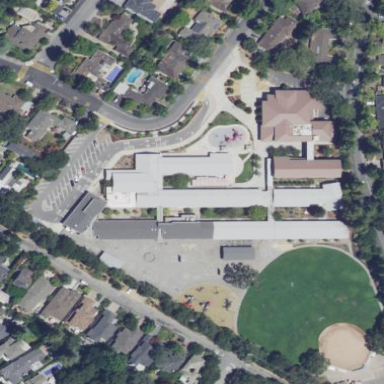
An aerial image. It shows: School.